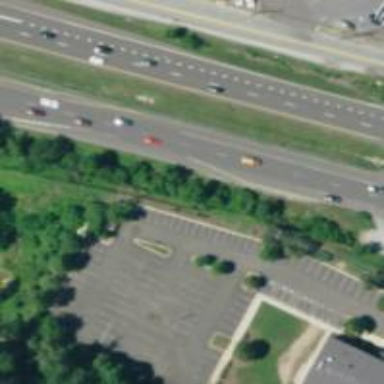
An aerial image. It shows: This image shows trunk highway that functions as expressway.